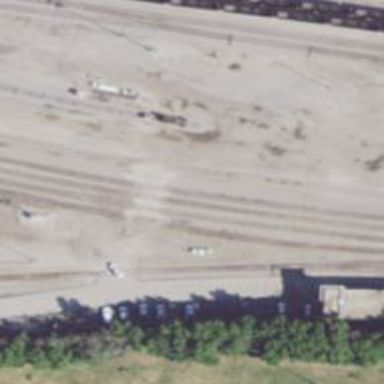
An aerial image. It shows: Railway level crossing.